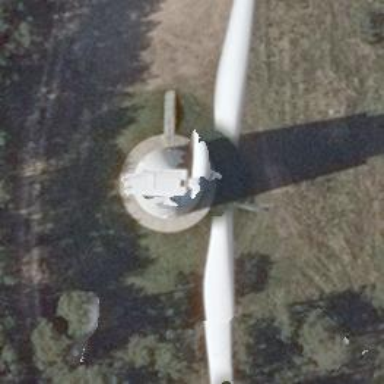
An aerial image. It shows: Wind generator powered by wind turbine.